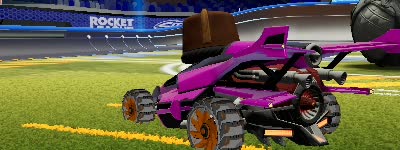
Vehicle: aftershock